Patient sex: M
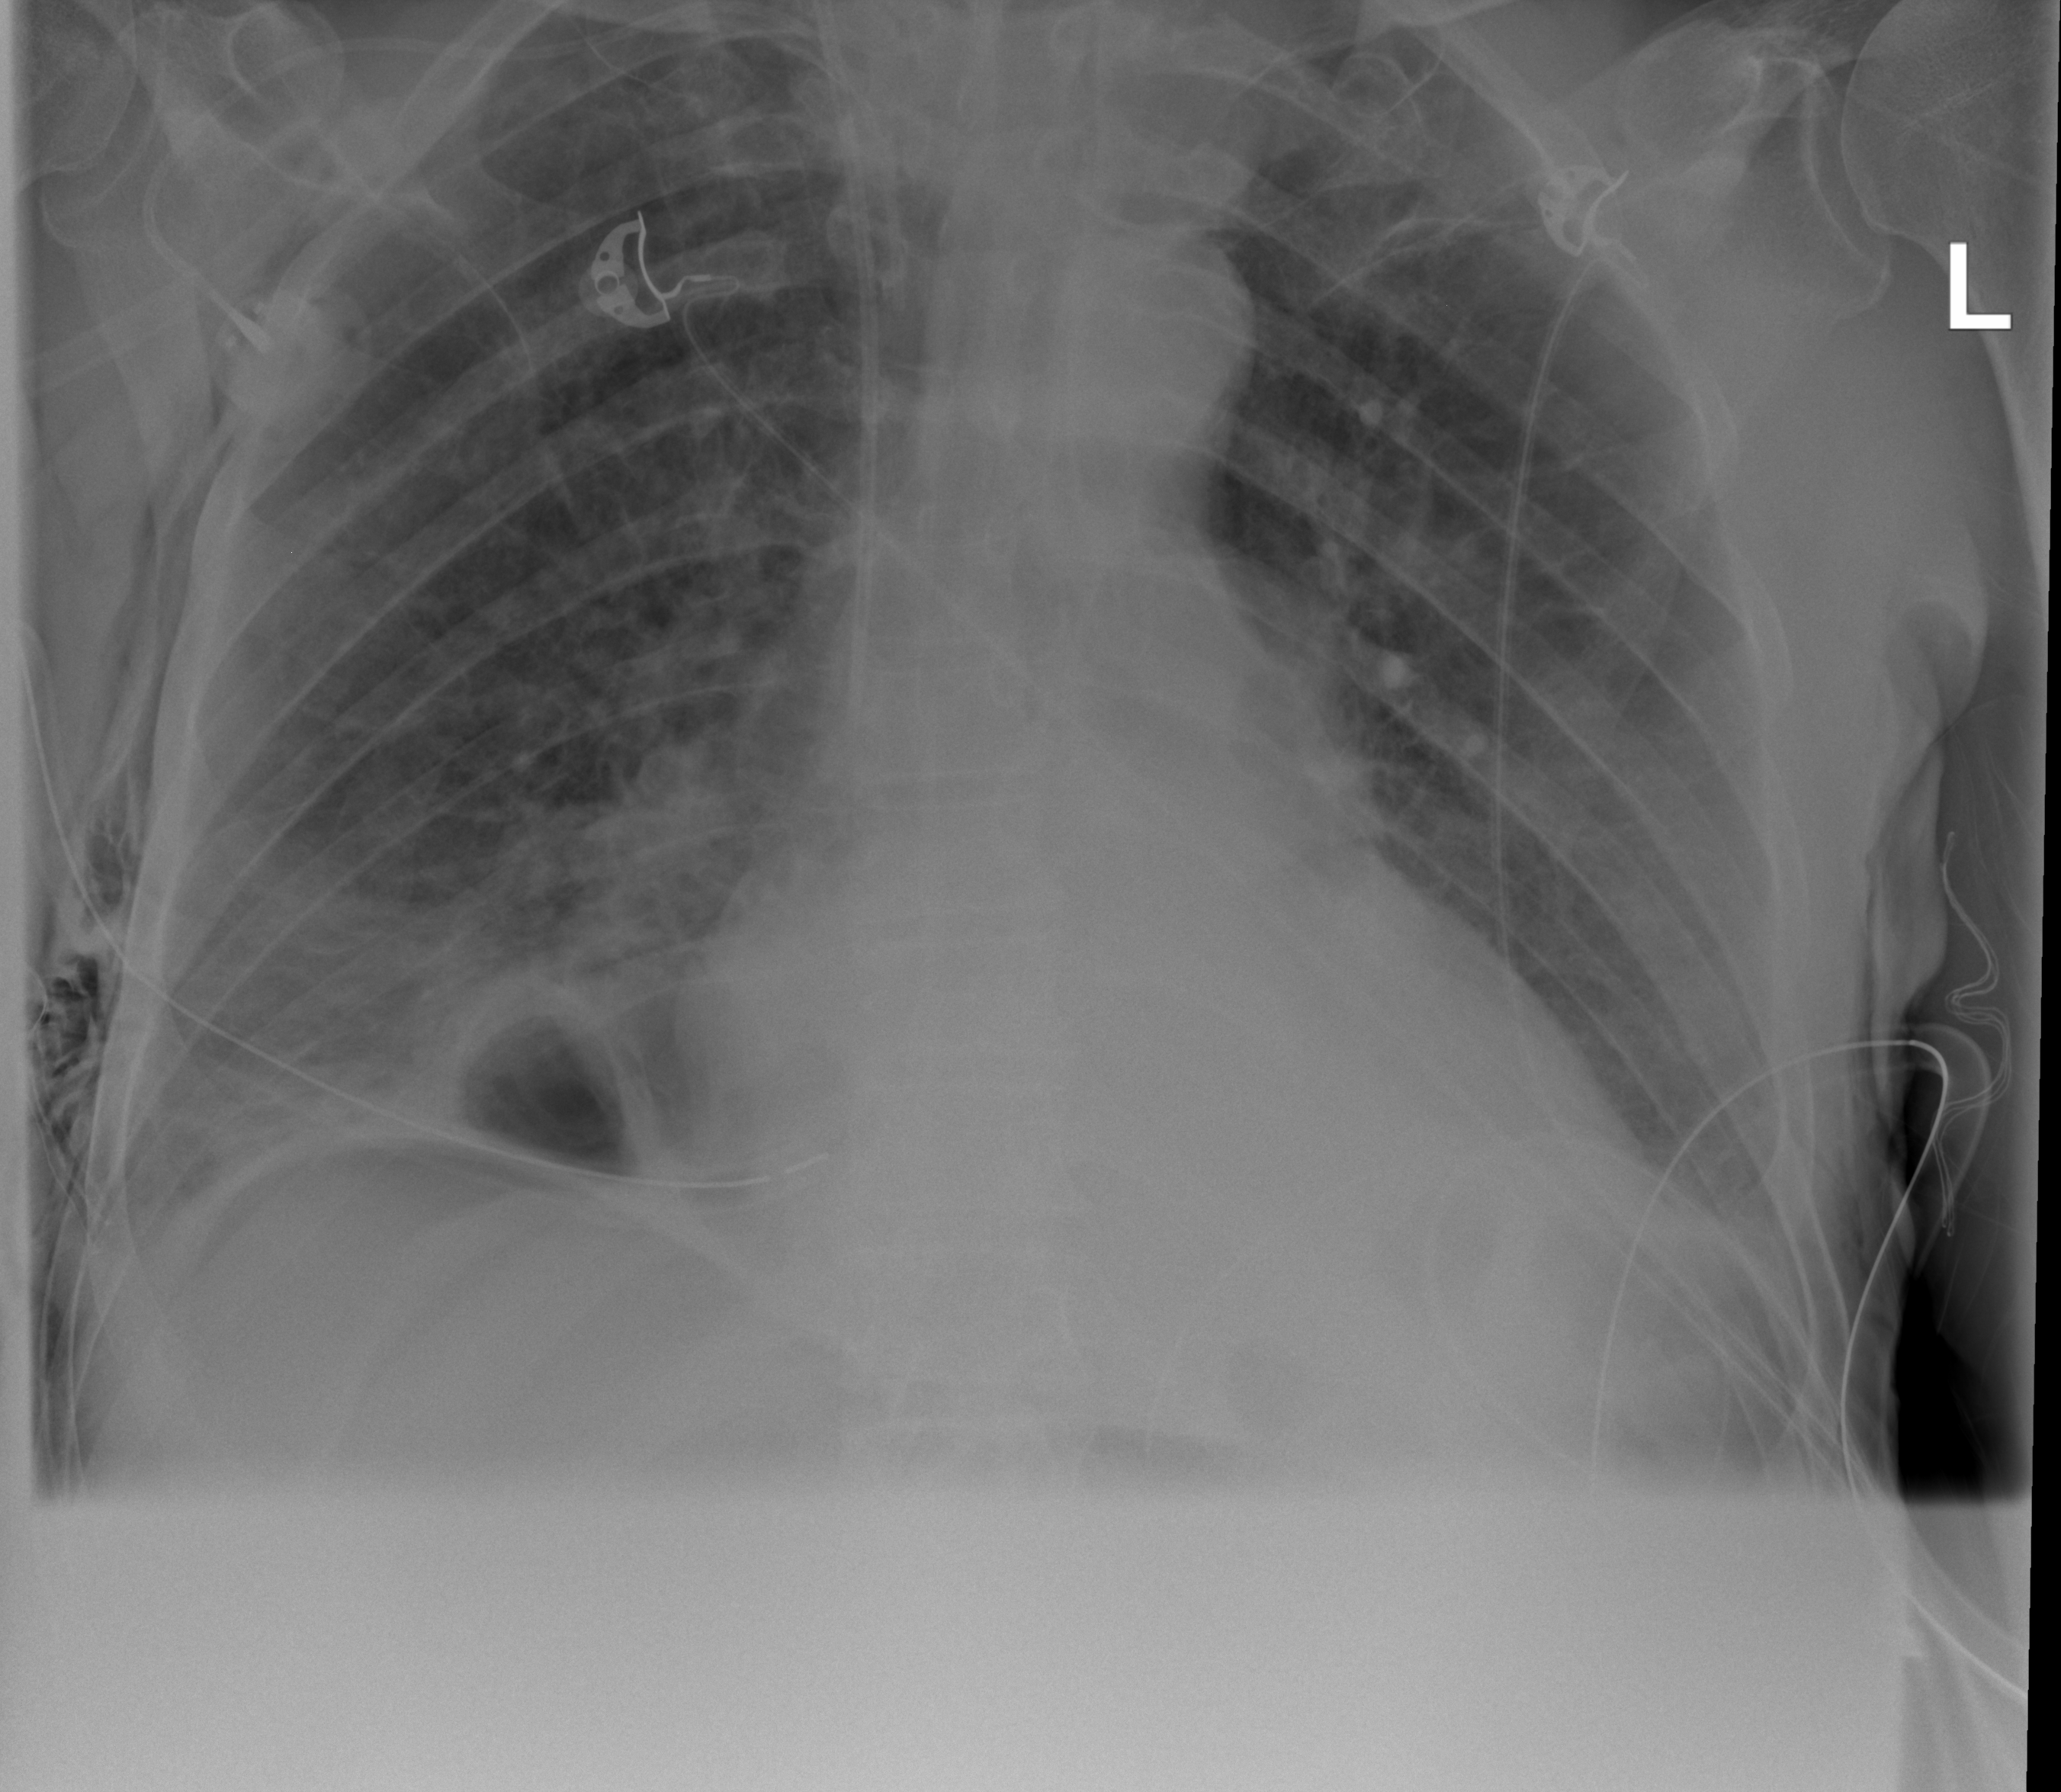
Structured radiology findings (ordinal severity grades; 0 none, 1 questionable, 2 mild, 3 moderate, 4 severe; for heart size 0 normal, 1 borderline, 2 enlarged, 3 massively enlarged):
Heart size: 2
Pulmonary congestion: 2
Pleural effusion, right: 2
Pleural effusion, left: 2
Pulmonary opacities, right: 0
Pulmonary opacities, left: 0
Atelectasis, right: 2
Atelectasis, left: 2